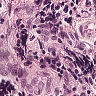
Metastatic tissue present: no